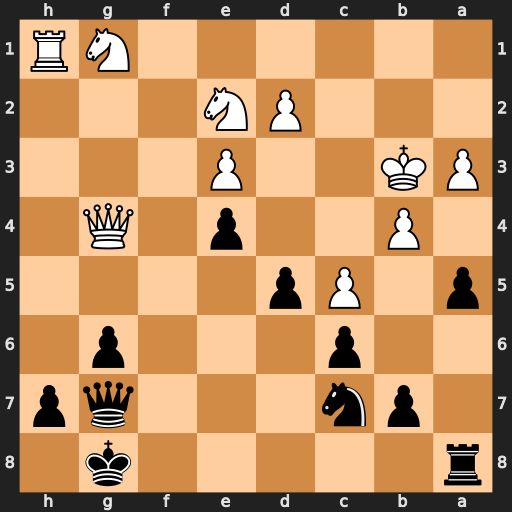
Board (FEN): r5k1/1pn3qp/2p3p1/p1Pp4/1P2p1Q1/PK2P3/3PN3/6NR
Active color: b
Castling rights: -
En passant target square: -
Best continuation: Qa1 Kc2 axb4